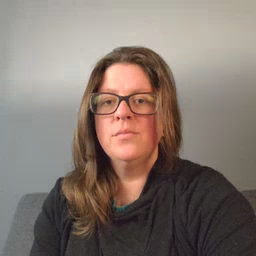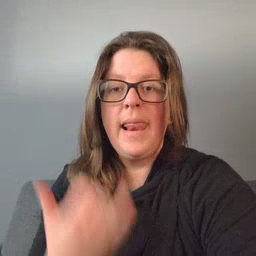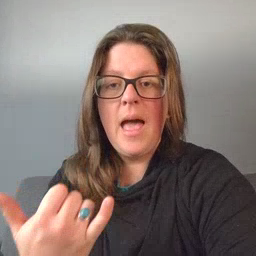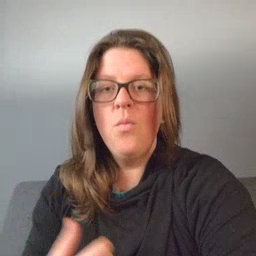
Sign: now